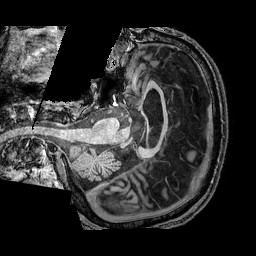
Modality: T1w
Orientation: axial
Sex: male
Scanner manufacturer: philips
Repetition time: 0.008223 s
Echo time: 0.00377 s